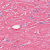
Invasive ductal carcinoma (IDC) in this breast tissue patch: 0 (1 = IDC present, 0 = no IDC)